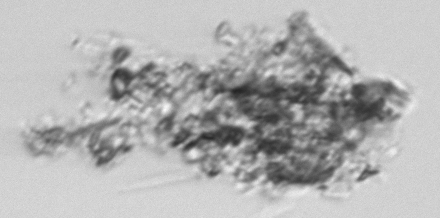
Label: detritus